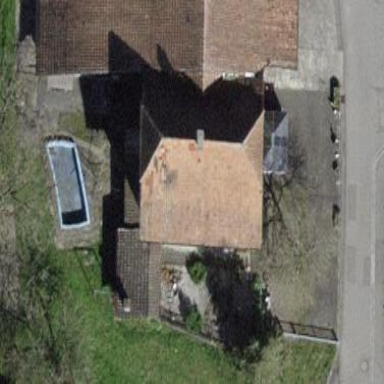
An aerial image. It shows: Building with tile roof.